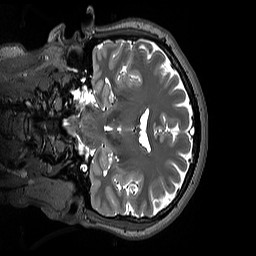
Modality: T2w
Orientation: coronal
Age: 36
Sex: female
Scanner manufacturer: siemens
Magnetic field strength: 3 T
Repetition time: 3.2 s
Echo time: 0.412 s